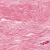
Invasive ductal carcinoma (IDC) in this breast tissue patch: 0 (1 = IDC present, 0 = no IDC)